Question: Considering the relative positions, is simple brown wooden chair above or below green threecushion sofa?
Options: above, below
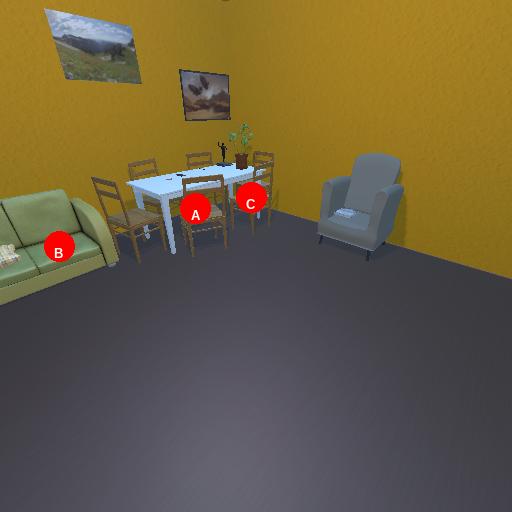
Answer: above